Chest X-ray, PA view. Patient: 31 years old, sex F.
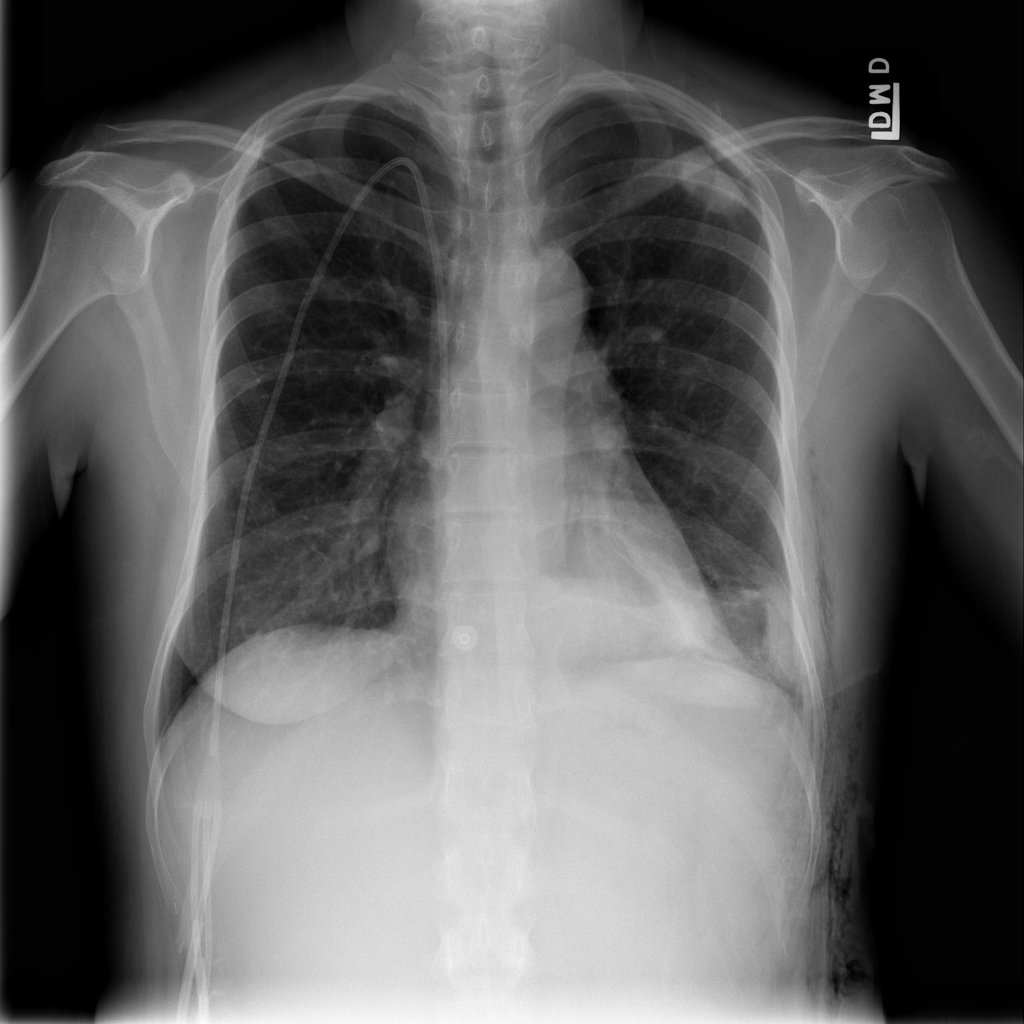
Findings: Emphysema, Infiltration, Pneumothorax